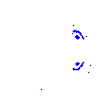
Particle: kaon